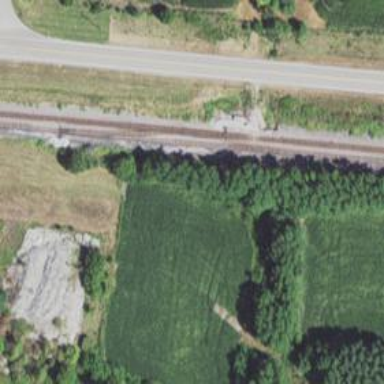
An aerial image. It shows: Railway track.